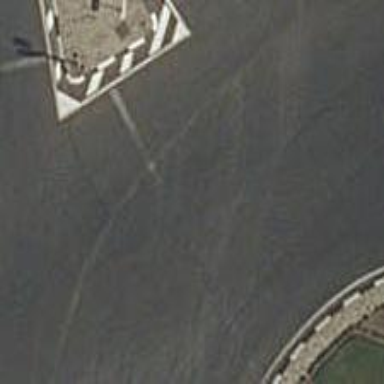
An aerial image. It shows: Road with traffic signals.